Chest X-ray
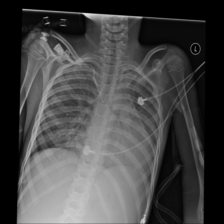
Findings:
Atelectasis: negative
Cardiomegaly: negative
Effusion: negative
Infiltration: positive
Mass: negative
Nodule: negative
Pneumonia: negative
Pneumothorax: negative
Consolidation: negative
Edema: negative
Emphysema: negative
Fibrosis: negative
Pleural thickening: negative
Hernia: negative